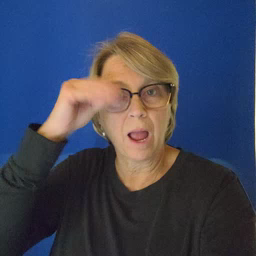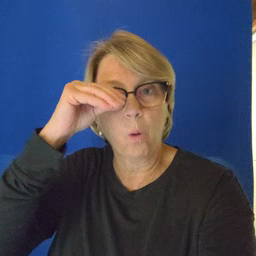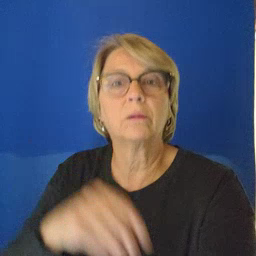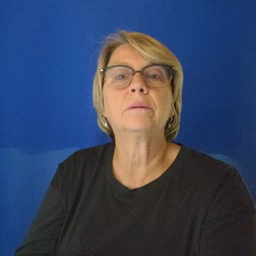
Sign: owl